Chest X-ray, PA view. Patient: 59 years old, sex M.
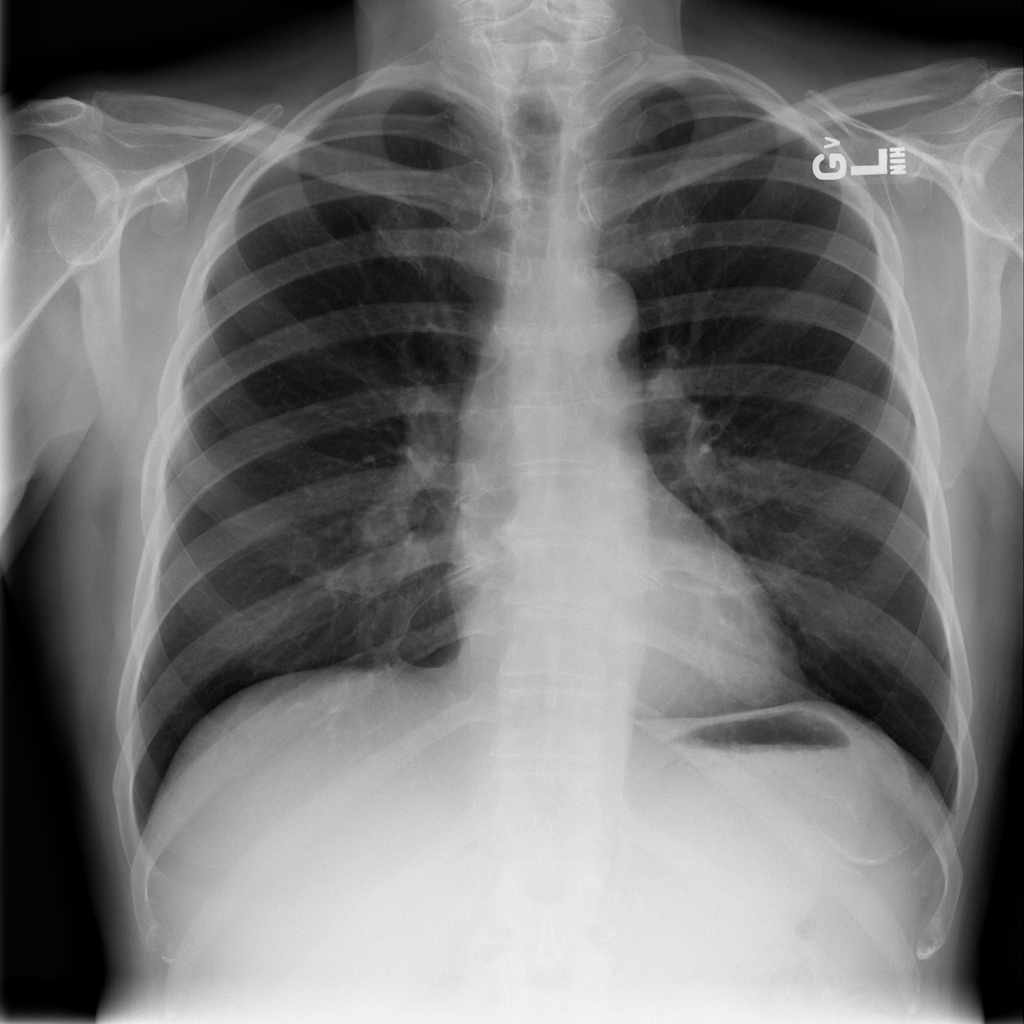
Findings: Effusion